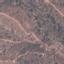
Label: HerbaceousVegetation